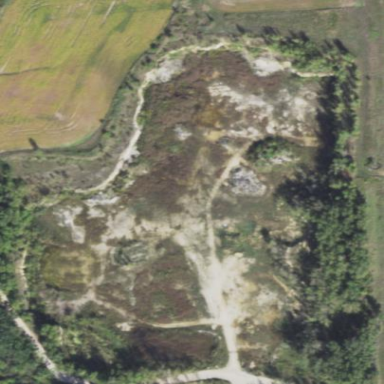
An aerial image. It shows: Quarry area.